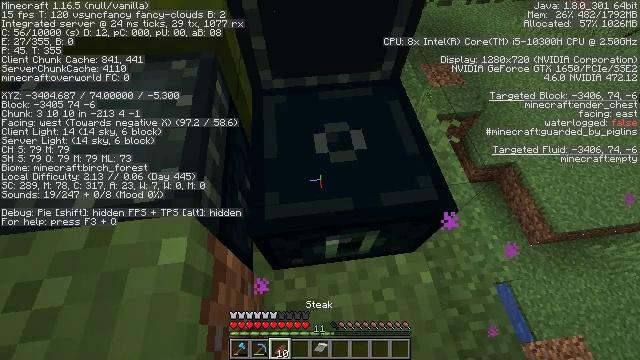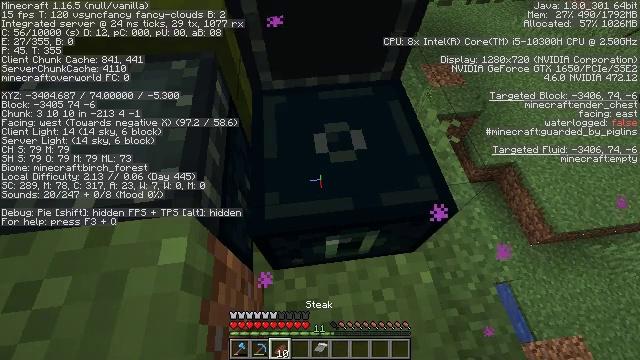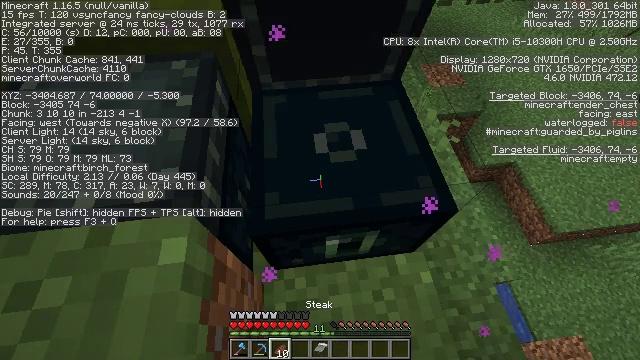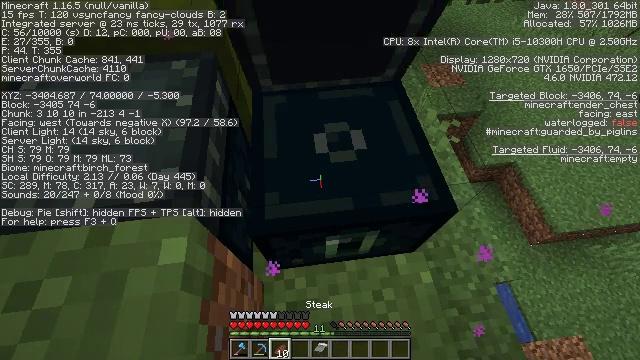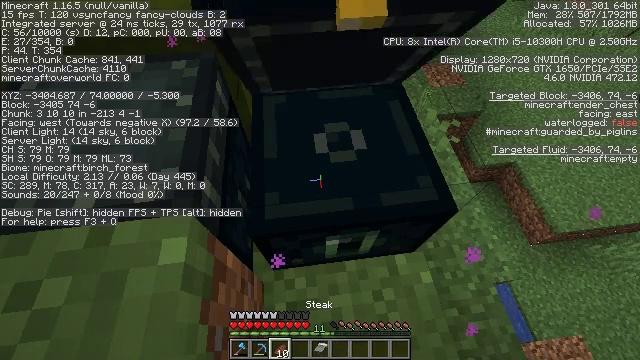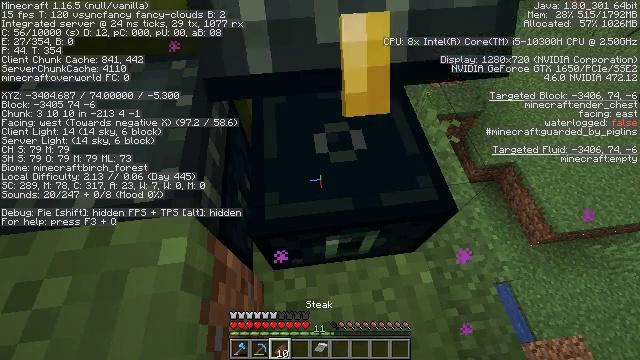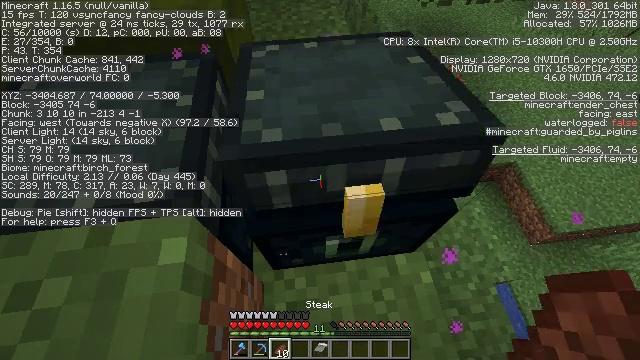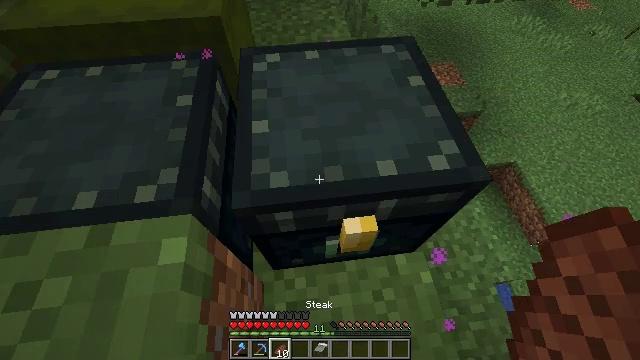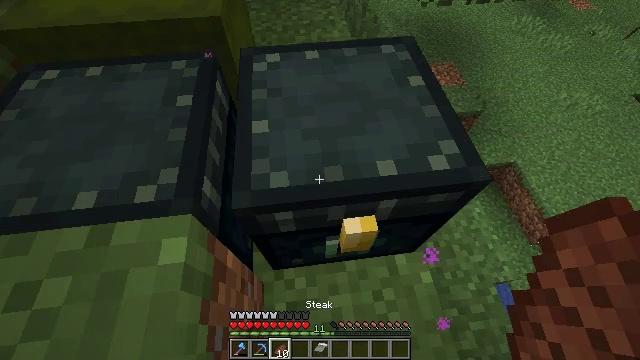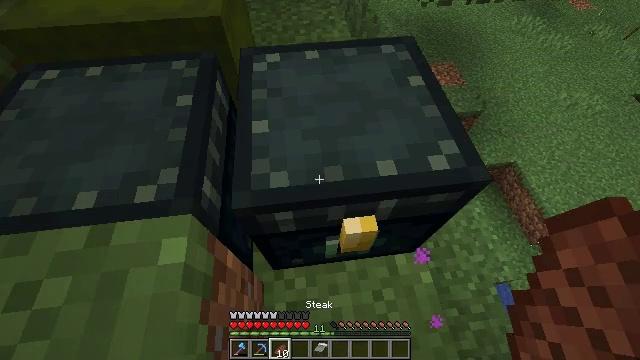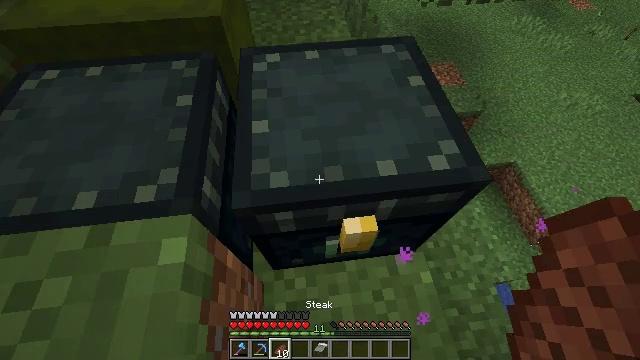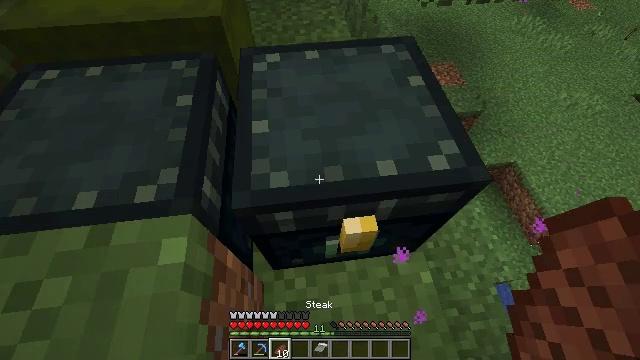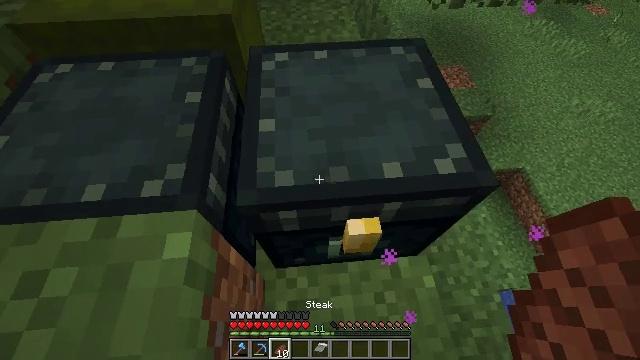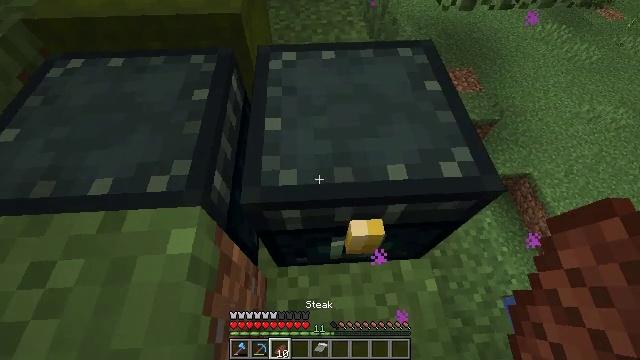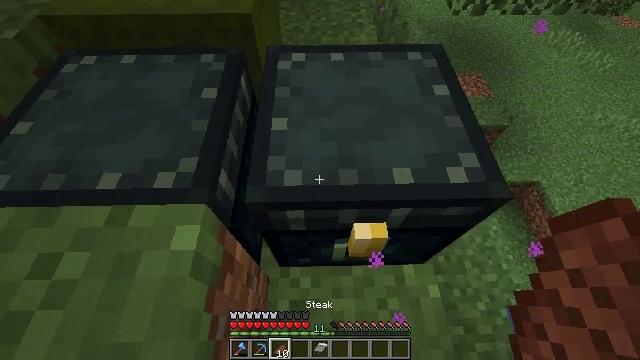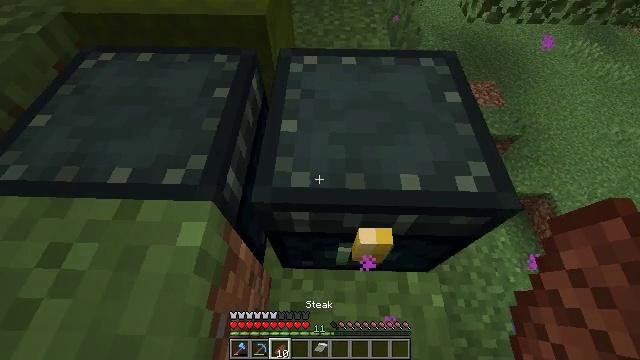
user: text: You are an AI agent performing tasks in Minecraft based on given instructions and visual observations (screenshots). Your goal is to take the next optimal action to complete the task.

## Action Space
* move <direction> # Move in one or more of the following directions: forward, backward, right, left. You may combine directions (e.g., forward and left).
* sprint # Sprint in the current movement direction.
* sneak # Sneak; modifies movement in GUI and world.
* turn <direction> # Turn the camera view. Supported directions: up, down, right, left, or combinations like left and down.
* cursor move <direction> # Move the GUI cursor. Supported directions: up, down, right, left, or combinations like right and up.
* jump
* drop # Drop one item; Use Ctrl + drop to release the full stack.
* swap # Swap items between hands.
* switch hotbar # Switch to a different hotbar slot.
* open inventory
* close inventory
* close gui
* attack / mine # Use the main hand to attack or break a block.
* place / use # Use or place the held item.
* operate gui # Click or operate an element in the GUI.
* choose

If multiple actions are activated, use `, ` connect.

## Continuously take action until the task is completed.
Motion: motion action
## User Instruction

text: Use a pickaxe to gather the ender chest.
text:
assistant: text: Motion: no_op
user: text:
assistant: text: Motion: no_op
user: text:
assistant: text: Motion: no_op
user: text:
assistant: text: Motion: no_op
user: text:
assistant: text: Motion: no_op
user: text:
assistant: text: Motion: no_op
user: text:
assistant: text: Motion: no_op
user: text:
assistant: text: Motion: no_op
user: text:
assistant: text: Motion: no_op
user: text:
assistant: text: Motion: no_op
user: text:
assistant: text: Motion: no_op
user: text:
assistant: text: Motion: turn left
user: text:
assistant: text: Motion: turn left
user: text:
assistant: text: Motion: turn left
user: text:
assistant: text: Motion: turn left
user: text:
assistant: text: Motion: turn left and up
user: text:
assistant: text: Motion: turn left
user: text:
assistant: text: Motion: no_op
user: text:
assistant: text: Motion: no_op
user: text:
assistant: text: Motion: switch to hotbar 2
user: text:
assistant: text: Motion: switch to hotbar 2
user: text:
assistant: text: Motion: switch to hotbar 2
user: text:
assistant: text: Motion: no_op
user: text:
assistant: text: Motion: attack / mine
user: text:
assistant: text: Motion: attack / mine
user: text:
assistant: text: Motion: attack / mine
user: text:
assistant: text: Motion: attack / mine
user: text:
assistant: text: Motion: move forward and move right, turn left, attack / mine
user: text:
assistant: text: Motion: move forward and move right, turn left and down, attack / mine
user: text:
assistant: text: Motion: move forward and move right, turn left, attack / mine